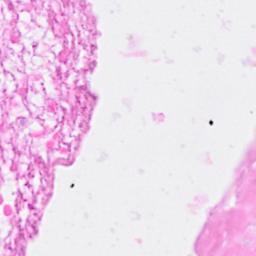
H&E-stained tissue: Breast